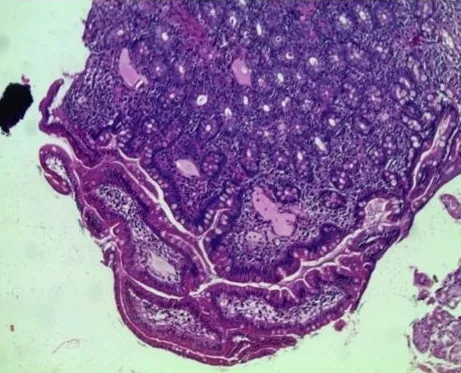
Duodenal biopsy: note the ectasia of the lymphatic ducts. (Hematoxylin and eosin stain + high magnification X10).
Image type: pathology (h&e)